Question: I was just going through a <URL>
So I tried to calculate it myself and check the result..
But the result always I get is a rounded value. Why ??
Actually I should get ......

: Thank you everyone, as per SO rules I can accept only one answer, so accepting the one who was earliest.
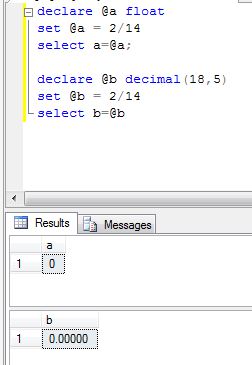
Answer: try that
'''
select 2.0 / 14
'''
If you use integers the result will be integer too. integers are not floating point numbers